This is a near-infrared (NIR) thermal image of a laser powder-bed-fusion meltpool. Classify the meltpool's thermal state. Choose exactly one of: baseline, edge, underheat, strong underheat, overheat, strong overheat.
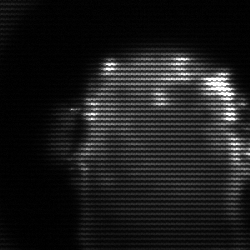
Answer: baseline